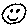
Label: smiley face